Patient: sex F, age 26
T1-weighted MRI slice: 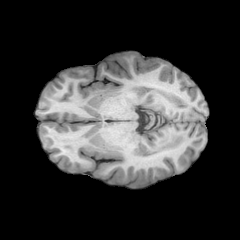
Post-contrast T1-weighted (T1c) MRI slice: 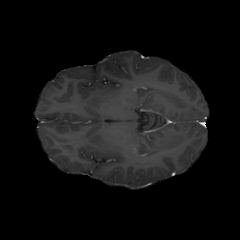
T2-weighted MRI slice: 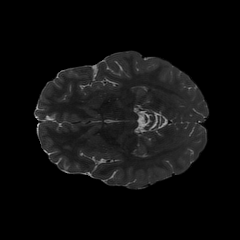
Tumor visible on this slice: no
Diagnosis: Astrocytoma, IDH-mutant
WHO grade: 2